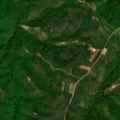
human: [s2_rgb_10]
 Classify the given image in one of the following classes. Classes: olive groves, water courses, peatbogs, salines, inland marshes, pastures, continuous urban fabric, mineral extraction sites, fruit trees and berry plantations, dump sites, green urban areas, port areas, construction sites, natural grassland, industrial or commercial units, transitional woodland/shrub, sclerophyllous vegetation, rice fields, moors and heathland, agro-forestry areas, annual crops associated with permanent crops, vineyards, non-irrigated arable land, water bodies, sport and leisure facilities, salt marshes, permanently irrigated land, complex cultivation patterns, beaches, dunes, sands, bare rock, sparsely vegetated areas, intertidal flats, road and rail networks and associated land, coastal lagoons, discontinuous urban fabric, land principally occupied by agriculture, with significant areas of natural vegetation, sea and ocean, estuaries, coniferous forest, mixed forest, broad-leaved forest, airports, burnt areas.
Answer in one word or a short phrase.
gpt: complex cultivation patterns, land principally occupied by agriculture, with significant areas of natural vegetation, broad-leaved forest